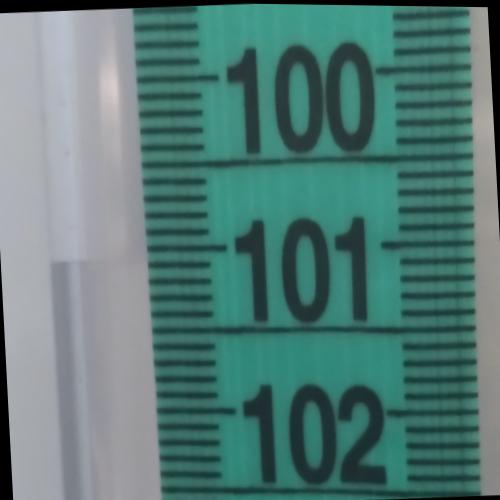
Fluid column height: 101.1 cm